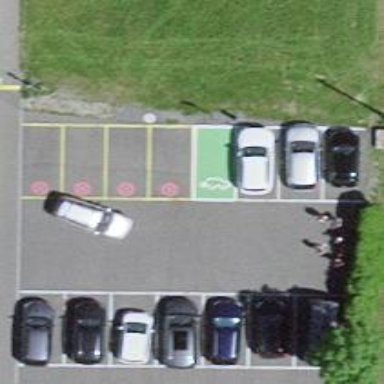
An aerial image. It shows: Charging station.